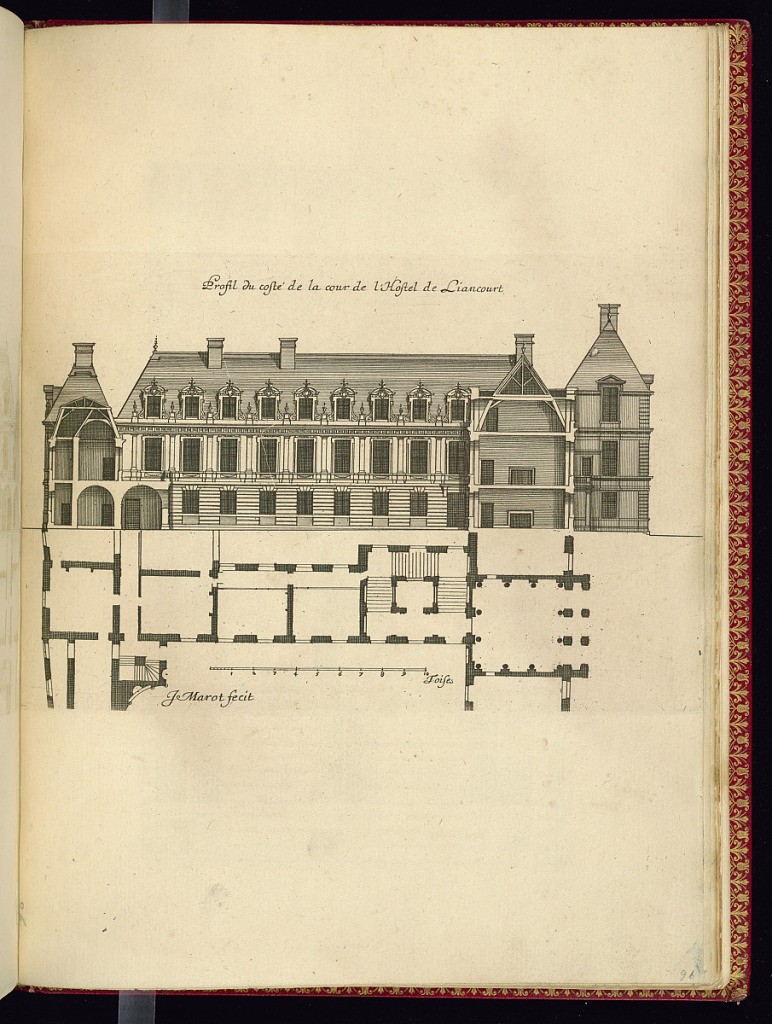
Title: Profil du costé de la cour de l’Hostel de Liancourt
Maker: Jean Marot, French, 1619 - 1679
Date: ca.1635–ca.1660
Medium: Etching on laid paper
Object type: Print
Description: An architectural exterior elevation with section views of interiors and a floor plan below of a Parisian Hôtel particulier (grand house). The façade features three floors with horizontal banded rustication, windows framed by pilasters, dormer windows with cartouches, vase finials, and friezes. A scale below. The plate is titled and signed.